Question: I am using Highcharts to create a custom gauge, the pane shape should be rounded as the attached pic, wondering if anyone has an idea of how to implement this layout using the library
This is the <URL> I am using as a starting point.
'''
$(function () {
var gaugeOptions = {
chart: {
type: 'solidgauge'
},
title: null,
pane: {
center: ['50%', '85%'],
size: '140%',
startAngle: -90,
endAngle: 90,
background: {
backgroundColor: (Highcharts.theme && Highcharts.theme.background2) || '#EEE',
innerRadius: '60%',
outerRadius: '100%',
shape: 'arc'
}
},
tooltip: {
enabled: false
},
// the value axis
yAxis: {
stops: [
[0.1, '#55BF3B'], // green
[0.5, '#DDDF0D'], // yellow
[0.9, '#DF5353'] // red
],
lineWidth: 0,
minorTickInterval: null,
tickPixelInterval: 400,
tickWidth: 0,
title: {
y: -70
},
labels: {
y: 16
}
},
plotOptions: {
solidgauge: {
dataLabels: {
y: 5,
borderWidth: 0,
useHTML: true
}
}
}
};
// The speed gauge
$('#container-speed').highcharts(Highcharts.merge(gaugeOptions, {
yAxis: {
min: 0,
max: 200,
title: {
text: 'Speed'
}
},
credits: {
enabled: false
},
series: [{
name: 'Speed',
data: [80],
dataLabels: {
format: '<div style="text-align:center"><span style="font-size:25px;color:' +
((Highcharts.theme && Highcharts.theme.contrastTextColor) || 'black') + '">{y}</span><br/>' +
'<span style="font-size:12px;color:silver">km/h</span></div>'
},
tooltip: {
valueSuffix: ' km/h'
}
}]
}));
// The RPM gauge
$('#container-rpm').highcharts(Highcharts.merge(gaugeOptions, {
yAxis: {
min: 0,
max: 5,
title: {
text: 'RPM'
}
},
series: [{
name: 'RPM',
data: [1],
dataLabels: {
format: '<div style="text-align:center"><span style="font-size:25px;color:' +
((Highcharts.theme && Highcharts.theme.contrastTextColor) || 'black') + '">{y:.1f}</span><br/>' +
'<span style="font-size:12px;color:silver">* 1000 / min</span></div>'
},
tooltip: {
valueSuffix: ' revolutions/min'
}
}]
}));
// Bring life to the dials
setInterval(function () {
// Speed
var chart = $('#container-speed').highcharts(),
point,
newVal,
inc;
if (chart) {
point = chart.series[0].points[0];
inc = Math.round((Math.random() - 0.5) * 100);
newVal = point.y + inc;
if (newVal < 0 || newVal > 200) {
newVal = point.y - inc;
}
point.update(newVal);
}
// RPM
chart = $('#container-rpm').highcharts();
if (chart) {
point = chart.series[0].points[0];
inc = Math.random() - 0.5;
newVal = point.y + inc;
if (newVal < 0 || newVal > 5) {
newVal = point.y - inc;
}
point.update(newVal);
}
}, 2000);
'''
});
And this is the layout of the custom gauge:

Thanks for the help!
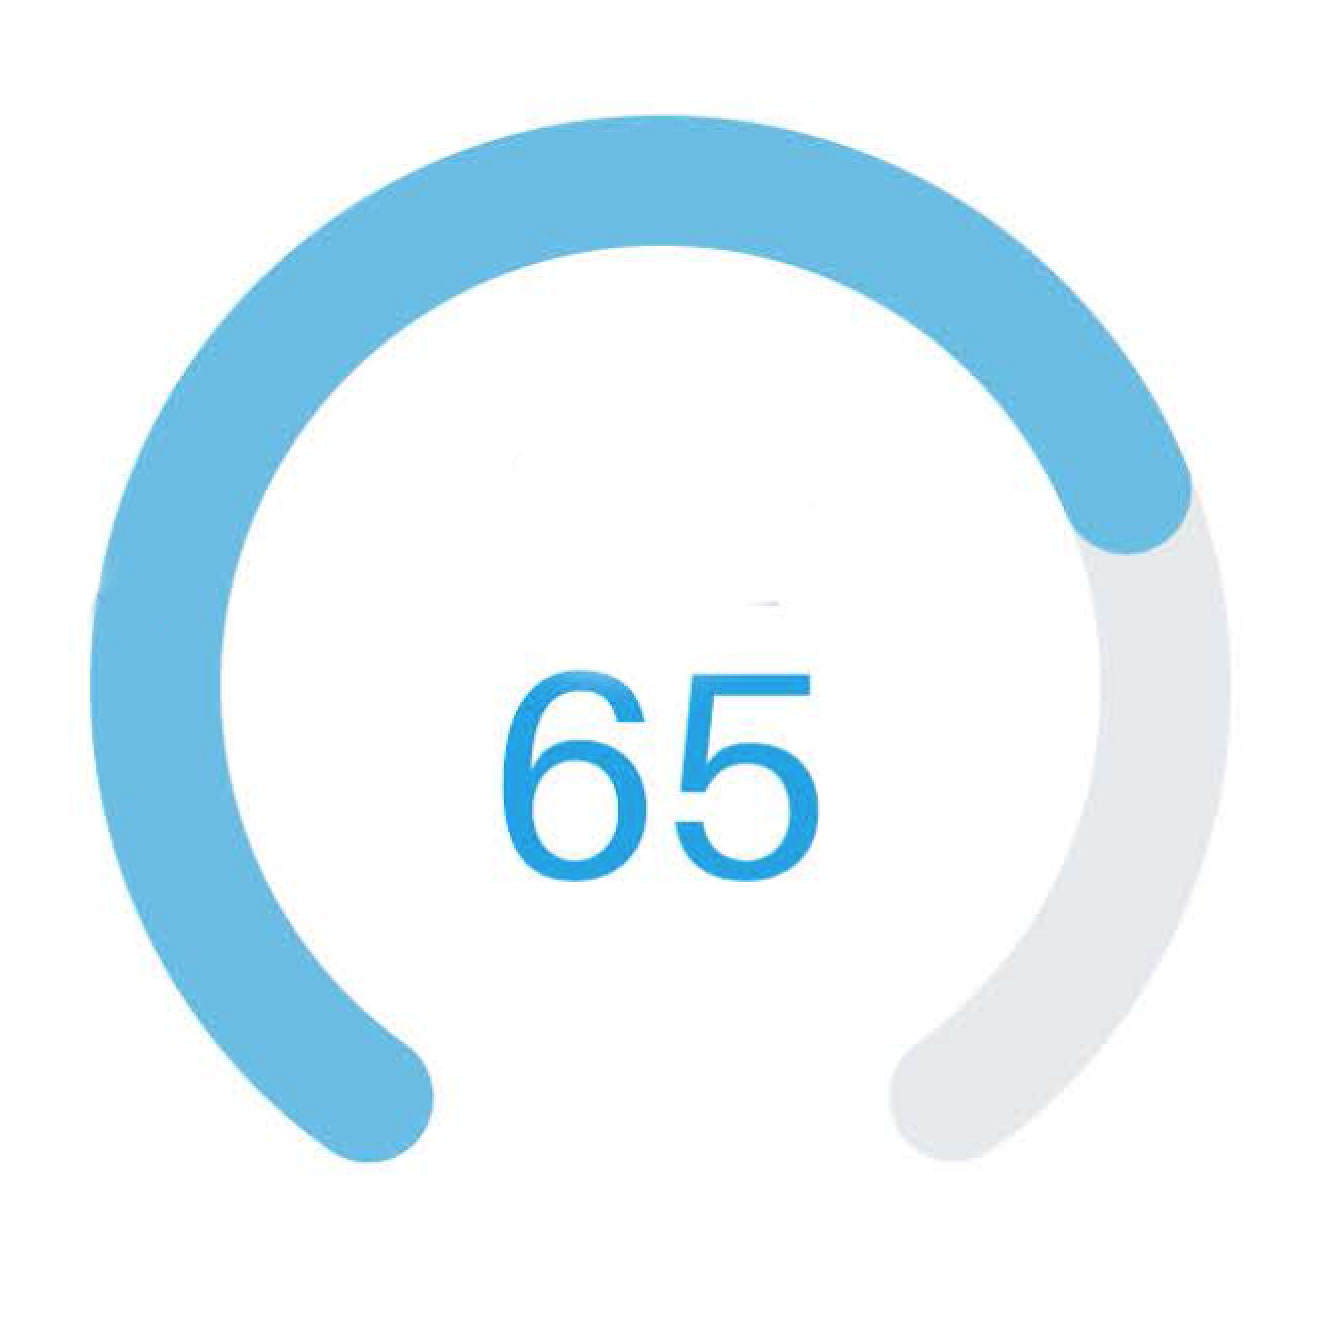
Answer: It is probably more correct to create a proper extension to Highcharts, but it's possible if you add wide borders to the gauge elements and tweak the SVG like this:
'''
var svg;
svg = document.getElementsByTagName('svg');
if (svg.length > 0) {
var path = svg[0].getElementsByTagName('path');
if (path.length > 1) {
// First path is gauge background
path[0].setAttributeNS(null, 'stroke-linejoin', 'round');
// Second path is gauge value
path[1].setAttributeNS(null, 'stroke-linejoin', 'round');
}
}
'''
Example: <URL>